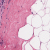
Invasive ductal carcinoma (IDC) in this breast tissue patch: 0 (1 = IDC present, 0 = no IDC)